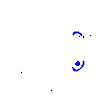
Particle: electron